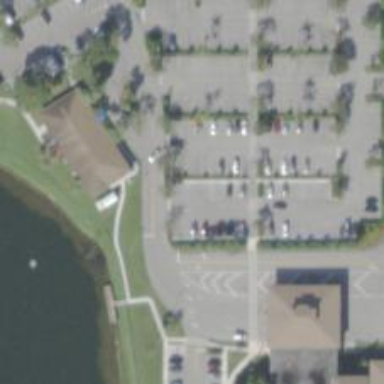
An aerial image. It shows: Parking space is available.